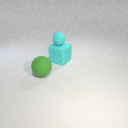
large green rubber sphere in front of large cyan rubber cube